The image is a wavelet scalogram (time versus scale/frequency) of a rolling-element bearing's vibration signal. Determine the bearing's health state. Answer with exactly one of: normal, inner_race, outer_race, ball.
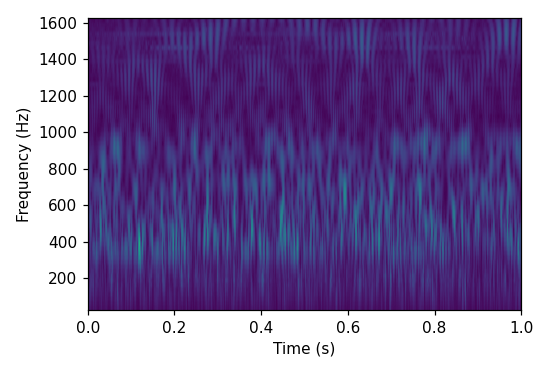
Answer: outer_race